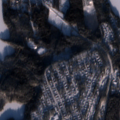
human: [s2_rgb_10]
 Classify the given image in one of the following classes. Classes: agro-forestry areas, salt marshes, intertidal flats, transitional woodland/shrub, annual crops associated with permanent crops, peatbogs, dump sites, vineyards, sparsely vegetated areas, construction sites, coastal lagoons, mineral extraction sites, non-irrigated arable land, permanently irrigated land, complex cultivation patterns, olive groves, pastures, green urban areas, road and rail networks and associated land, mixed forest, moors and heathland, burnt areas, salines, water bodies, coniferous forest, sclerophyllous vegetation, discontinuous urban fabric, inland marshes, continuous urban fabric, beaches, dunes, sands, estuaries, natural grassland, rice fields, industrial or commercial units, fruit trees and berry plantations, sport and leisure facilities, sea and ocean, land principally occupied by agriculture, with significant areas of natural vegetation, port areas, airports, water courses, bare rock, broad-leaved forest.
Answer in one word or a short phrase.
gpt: discontinuous urban fabric, coniferous forest, mixed forest, water bodies